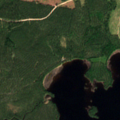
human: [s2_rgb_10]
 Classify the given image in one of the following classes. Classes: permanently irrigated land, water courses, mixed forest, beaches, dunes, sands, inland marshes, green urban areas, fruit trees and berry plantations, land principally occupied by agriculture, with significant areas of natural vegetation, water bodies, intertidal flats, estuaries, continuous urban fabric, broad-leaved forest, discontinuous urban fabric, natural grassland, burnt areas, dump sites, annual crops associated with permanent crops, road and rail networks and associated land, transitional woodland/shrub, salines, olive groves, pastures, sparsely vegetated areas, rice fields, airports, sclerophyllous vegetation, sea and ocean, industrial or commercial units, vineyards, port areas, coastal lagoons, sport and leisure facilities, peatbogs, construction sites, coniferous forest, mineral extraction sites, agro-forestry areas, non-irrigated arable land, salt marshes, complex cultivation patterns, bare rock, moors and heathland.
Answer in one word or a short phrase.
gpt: coniferous forest, water bodies